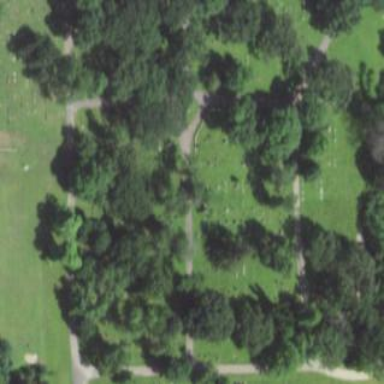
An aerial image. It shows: Cemetery.